Interaction volume radius: 5 \u00c5
Interaction volume height: 15 \u00c5
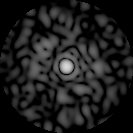
Disorder parameter: 0.8377